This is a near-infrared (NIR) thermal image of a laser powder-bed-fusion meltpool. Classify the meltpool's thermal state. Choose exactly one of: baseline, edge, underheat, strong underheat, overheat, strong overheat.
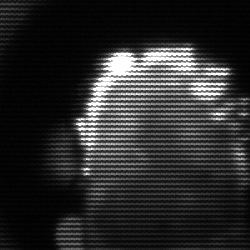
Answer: baseline